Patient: sex M, age 37
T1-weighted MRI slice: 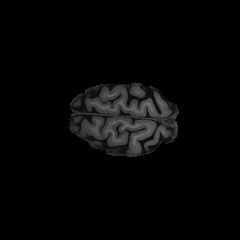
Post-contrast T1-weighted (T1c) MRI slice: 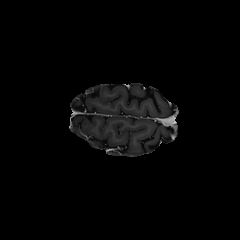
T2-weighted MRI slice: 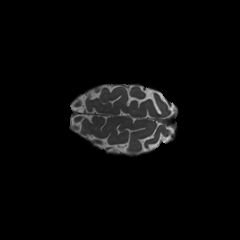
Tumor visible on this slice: no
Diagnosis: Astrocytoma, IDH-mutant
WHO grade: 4